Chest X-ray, PA view. Patient: 56 years old, sex F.
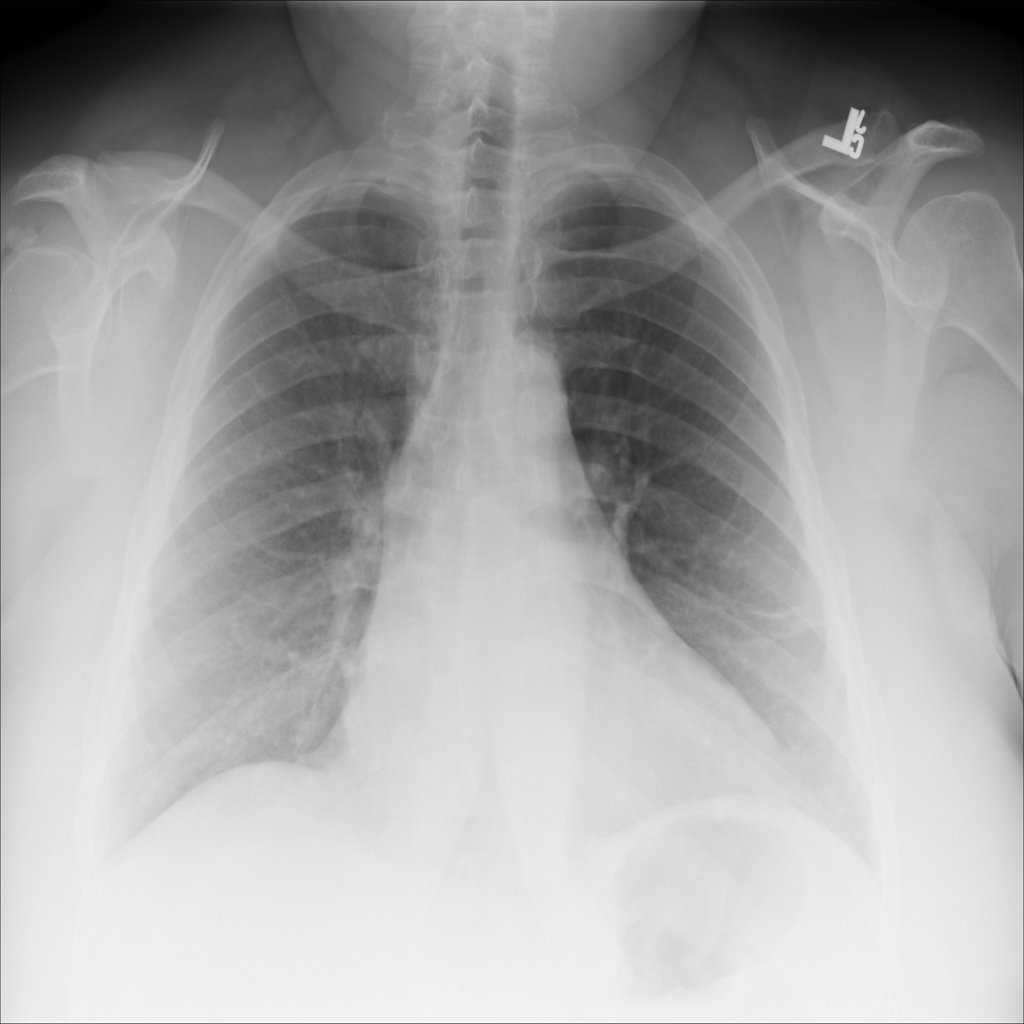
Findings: Cardiomegaly